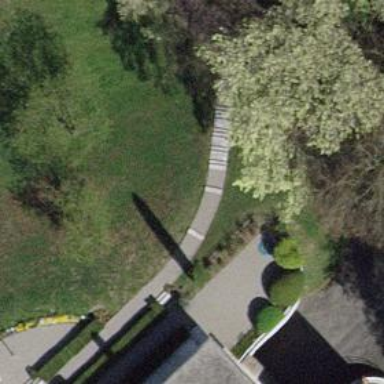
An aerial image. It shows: Road with steps.